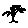
Label: tree